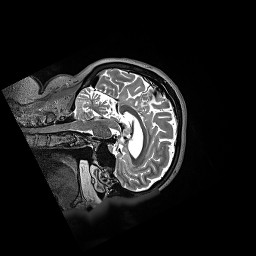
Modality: T2w
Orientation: sagittal
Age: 68
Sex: female